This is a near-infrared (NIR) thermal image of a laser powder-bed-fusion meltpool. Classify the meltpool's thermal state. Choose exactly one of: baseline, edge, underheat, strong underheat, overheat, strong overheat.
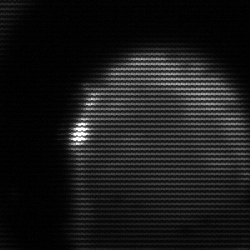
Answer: edge